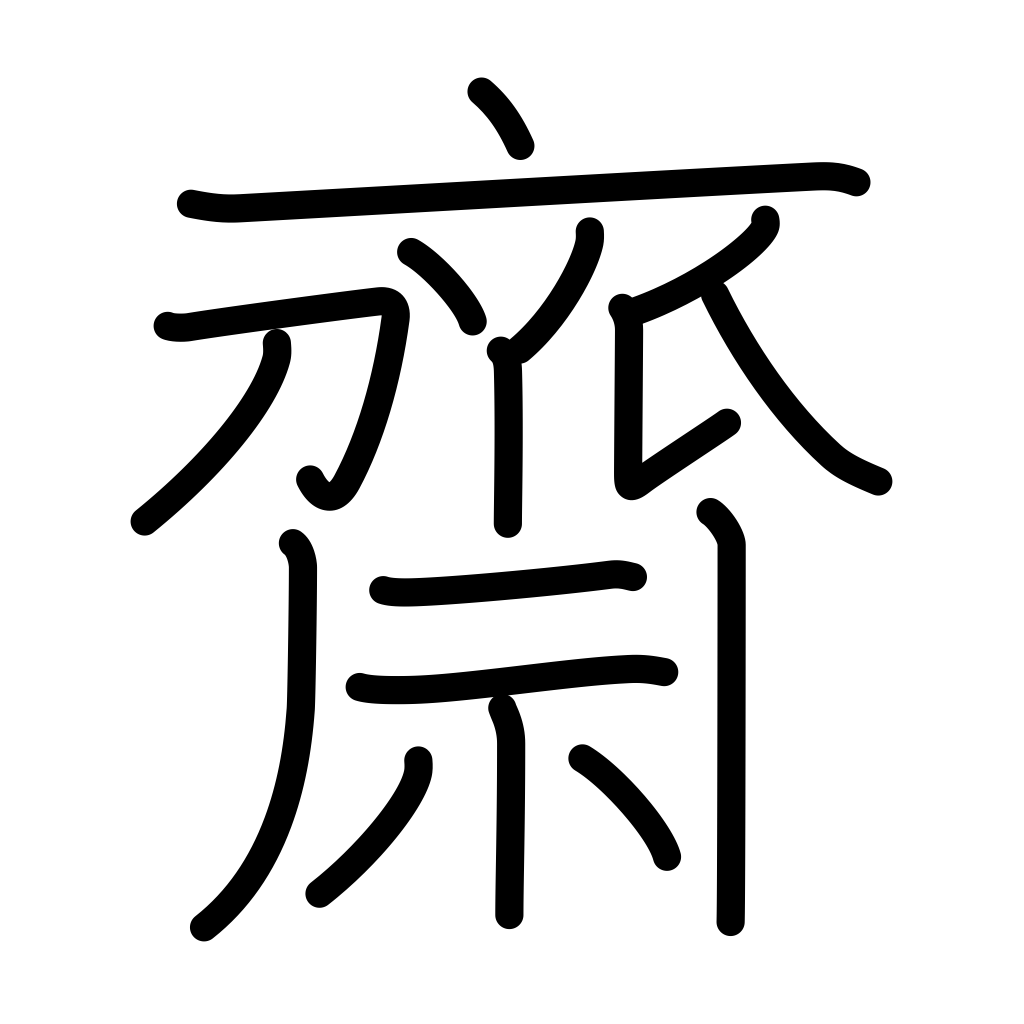
Meaning: Buddhist food, room, religious purification, worship, avoid, alike